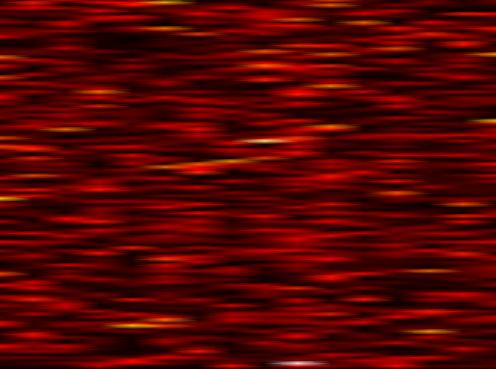
Label: UFMC